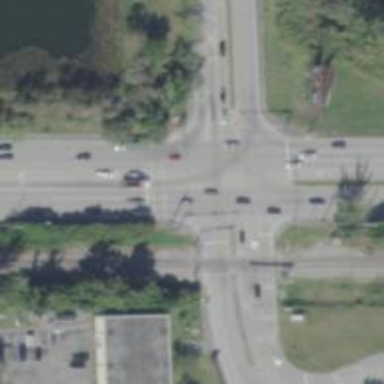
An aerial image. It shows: Asphalt footway with uncontrolled crossing marked by lines.